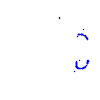
Particle: proton